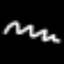
Label: squiggle